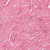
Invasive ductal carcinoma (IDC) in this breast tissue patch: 0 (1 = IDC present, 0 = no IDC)